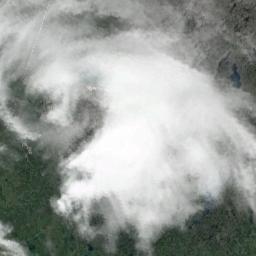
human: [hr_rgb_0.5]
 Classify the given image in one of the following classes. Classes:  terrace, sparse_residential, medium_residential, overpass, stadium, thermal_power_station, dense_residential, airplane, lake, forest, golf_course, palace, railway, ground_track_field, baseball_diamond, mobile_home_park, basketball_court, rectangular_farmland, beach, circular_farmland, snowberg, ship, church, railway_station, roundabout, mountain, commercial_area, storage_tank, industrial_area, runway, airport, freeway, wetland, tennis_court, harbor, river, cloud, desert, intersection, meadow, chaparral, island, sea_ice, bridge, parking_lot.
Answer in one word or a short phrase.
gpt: cloud